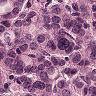
Metastatic tissue present: yes